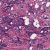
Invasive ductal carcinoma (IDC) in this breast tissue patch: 1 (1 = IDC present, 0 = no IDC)